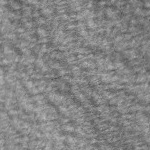
Label: no_change